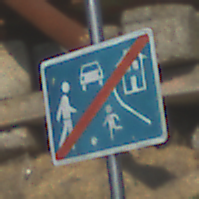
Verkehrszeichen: EndeVerkehrsberuhigterBereich
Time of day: MorningAfternoon
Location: Outdoor (Suburban)
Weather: Clear
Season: NotSpecified
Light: Natural